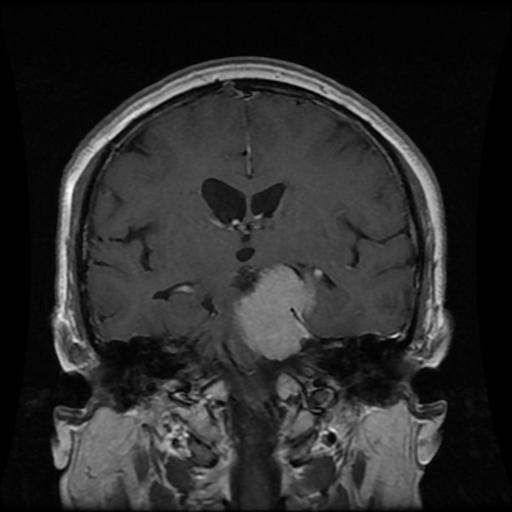
Label: meningioma